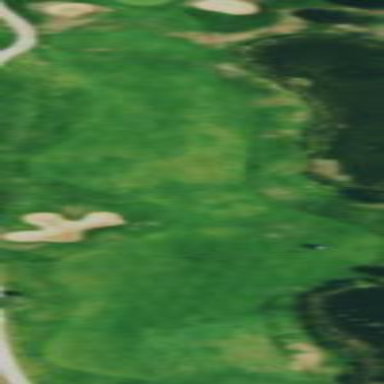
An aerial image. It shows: Grassy area designated as golf fairway.